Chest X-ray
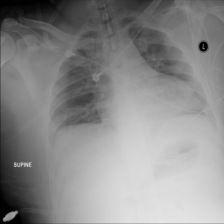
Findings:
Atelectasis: negative
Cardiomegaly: negative
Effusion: negative
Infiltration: negative
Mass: negative
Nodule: negative
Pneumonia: negative
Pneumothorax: negative
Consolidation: negative
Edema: negative
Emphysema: negative
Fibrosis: negative
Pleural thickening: negative
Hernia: negative